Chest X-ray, AP view. Patient: 64 years old, sex M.
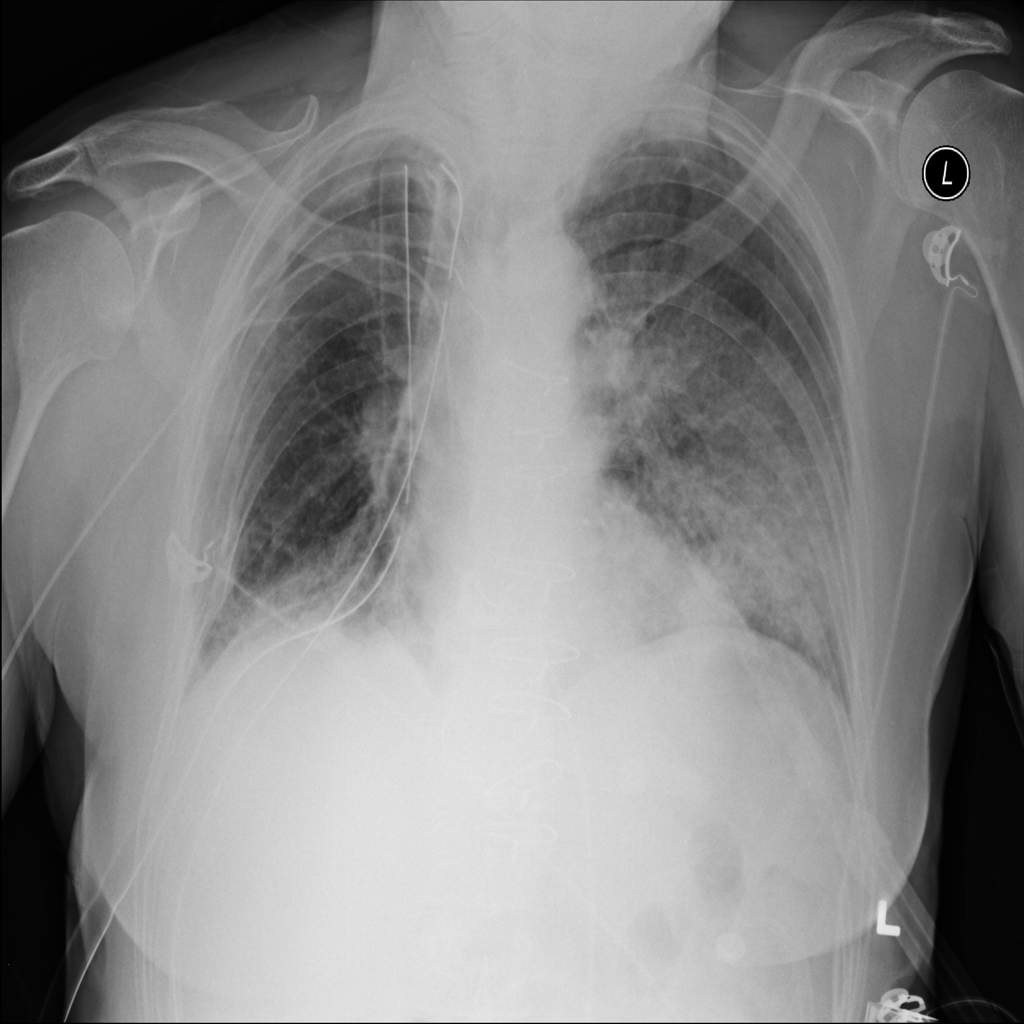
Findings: Infiltration, Pneumothorax